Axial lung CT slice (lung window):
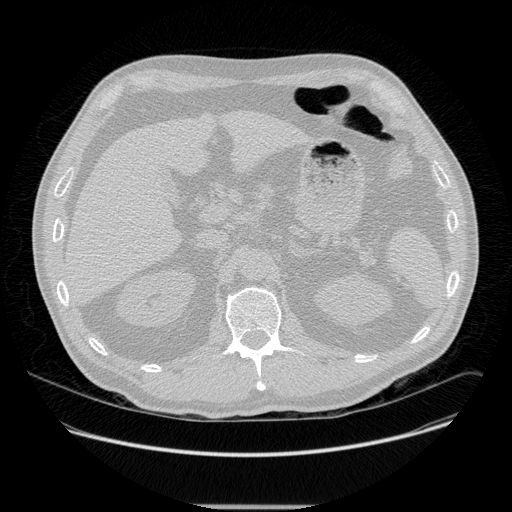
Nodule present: no